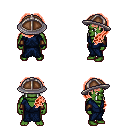
a pixel art fantasy rpg character, male body template, orc, green skin, blue robe, white pants, red princess hairstyle, chain helm, leather bracers, four views (front, back, left, right), 2x2 character sprite sheet, small pixel art, hard edges, no anti-aliasing